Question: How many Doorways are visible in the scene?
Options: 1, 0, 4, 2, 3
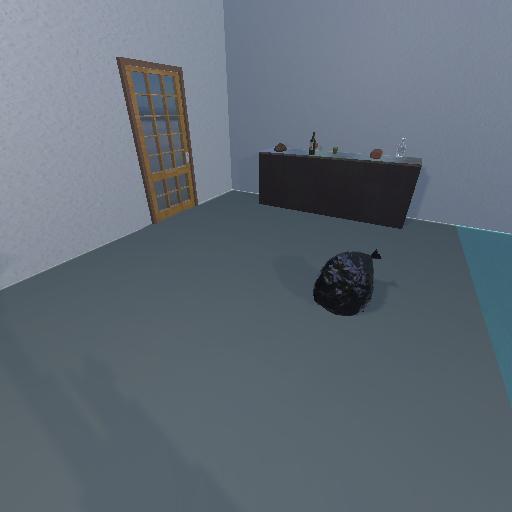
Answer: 1